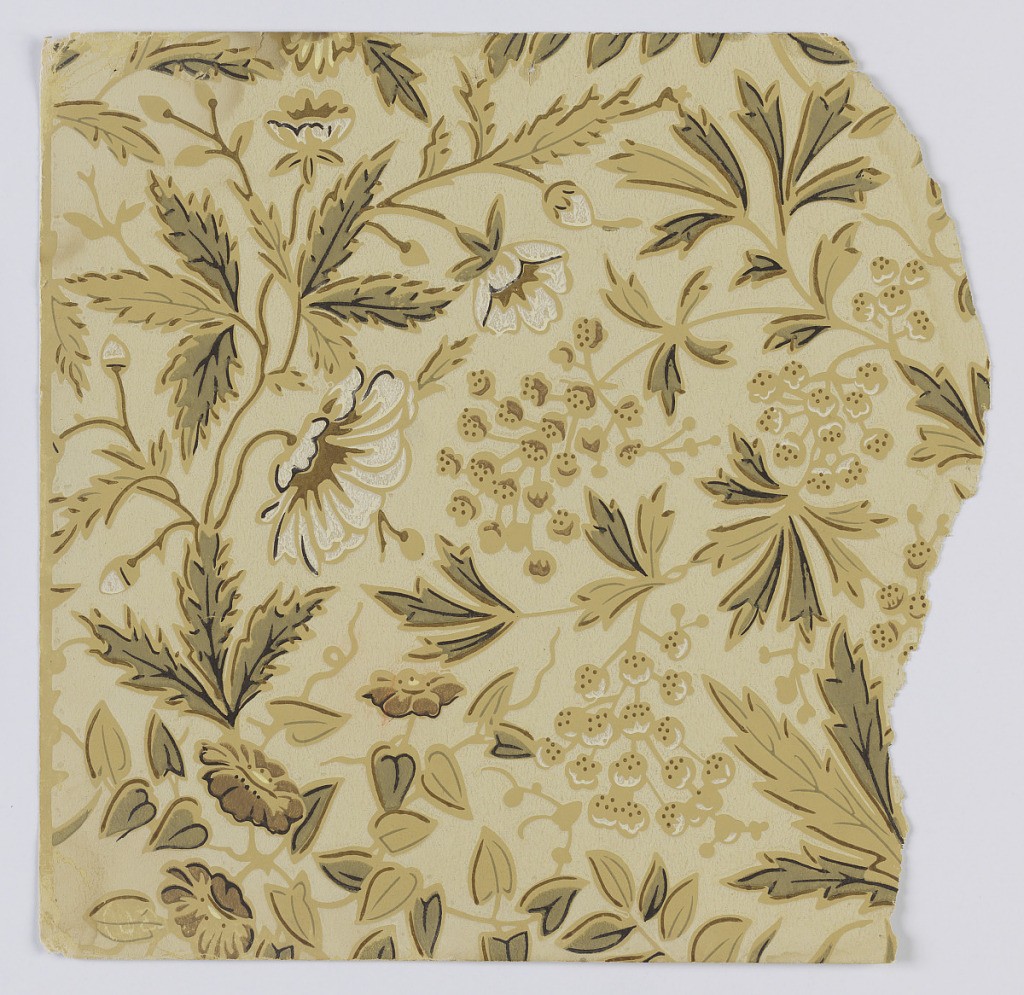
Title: Sidewall sample
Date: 1880–90
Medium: Machine-printed on paper
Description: Fragmentary wallpapers from sample book, including aesthetic-style and Anglo-Japanesque designs.

72 pages of samples.